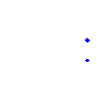
Particle: pion